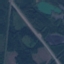
Land use / land cover: Highway